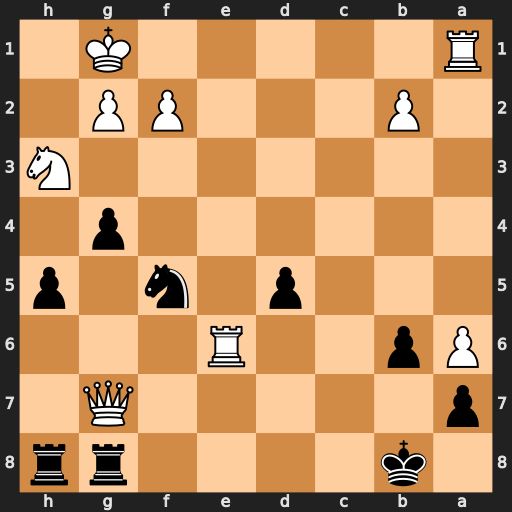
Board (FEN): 1k4rr/p5Q1/Pp2R3/3p1n1p/6p1/7N/1P3PP1/R5K1
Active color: b
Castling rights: -
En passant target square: -
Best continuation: Nxg7 Re7 gxh3 Rb7+ Ka8